Question: i m trying to write a query. The result of query is some rows from the rows containf table on the basis of their type and latest entry.

Currently the table is sorted on the basis of FK and Dates and the result should be the latest
dates according to FK
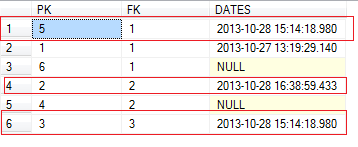
Answer: How about using <URL>,
'''
WITH [Ranked] AS (
SELECT
RANK() OVER ( PARTITION BY [FK] ASC, ORDER BY [DATES] DESC ) [Rank],
[PK],
[FK],
[DATES]
FROM [YourTable])
SELECT
[PK],
[FK],
[DATES]
FROM [Ranked]
WHERE [Rank] = 1;
'''
---
You'll have to tell us what happens when two rows have the same '[FK]' and '[DATES]'.